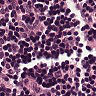
Metastatic tissue present: no